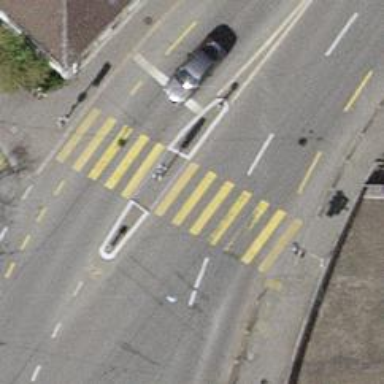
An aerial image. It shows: Crossing with traffic signals.